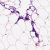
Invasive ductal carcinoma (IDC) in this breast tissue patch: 0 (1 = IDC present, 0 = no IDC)